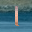
Label: 1